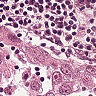
Metastatic tissue present: yes